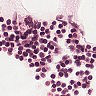
Metastatic tissue present: no